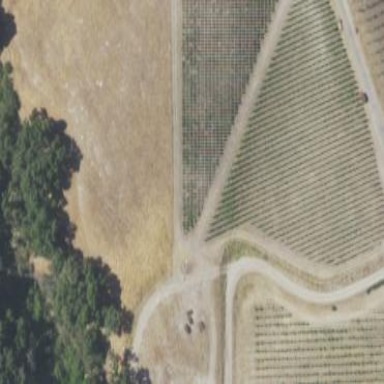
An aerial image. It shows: Vineyard where grapes are grown.